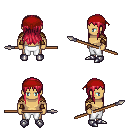
a pixel art fantasy rpg character, male body template, human, tanned skin, leather shoulder armor, white pants, ruby red unkempt hairstyle, red bandana, leather bracers, metal boots, spear, four views (front, back, left, right), 2x2 character sprite sheet, small pixel art, hard edges, no anti-aliasing